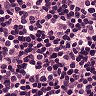
Metastatic tissue present: no